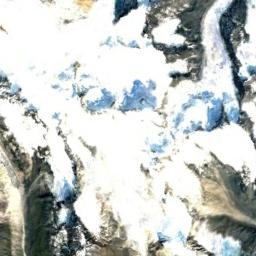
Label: snowberg